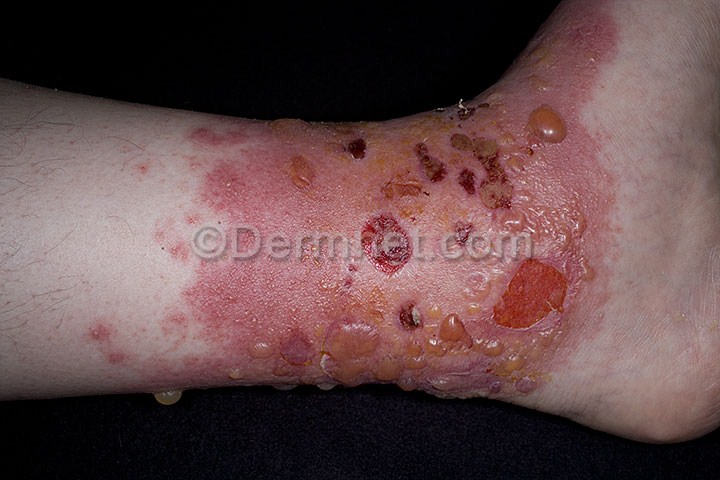
Disease: Poison Ivy Photos and other Contact Dermatitis